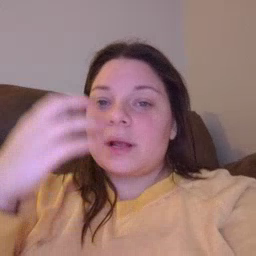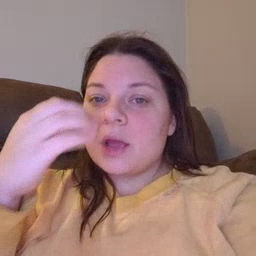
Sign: clown